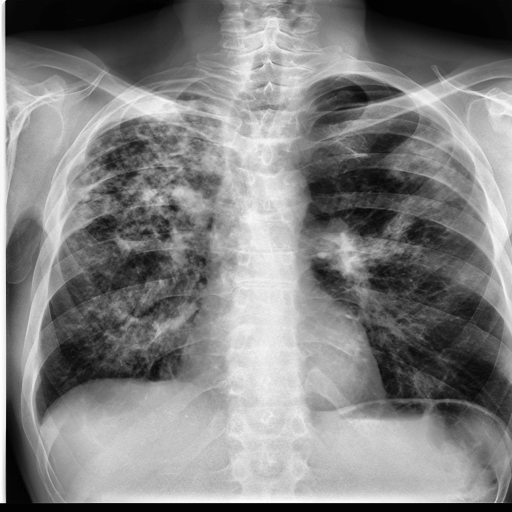
Finding: TUBERCULOSIS